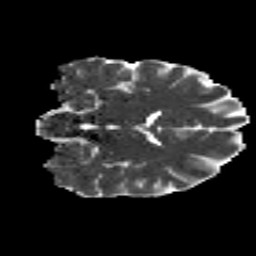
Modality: MD
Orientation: coronal
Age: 29
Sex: male
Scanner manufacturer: siemens
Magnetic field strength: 3 T
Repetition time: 8.8 s
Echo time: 0.085 s